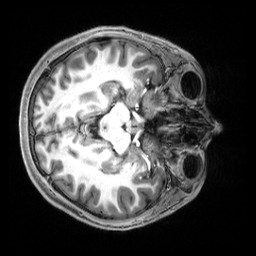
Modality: T1w
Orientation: axial
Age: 23
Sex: male
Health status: healthy
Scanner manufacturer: siemens
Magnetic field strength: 3 T
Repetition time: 2.5 s
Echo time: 0.00222 s